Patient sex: F
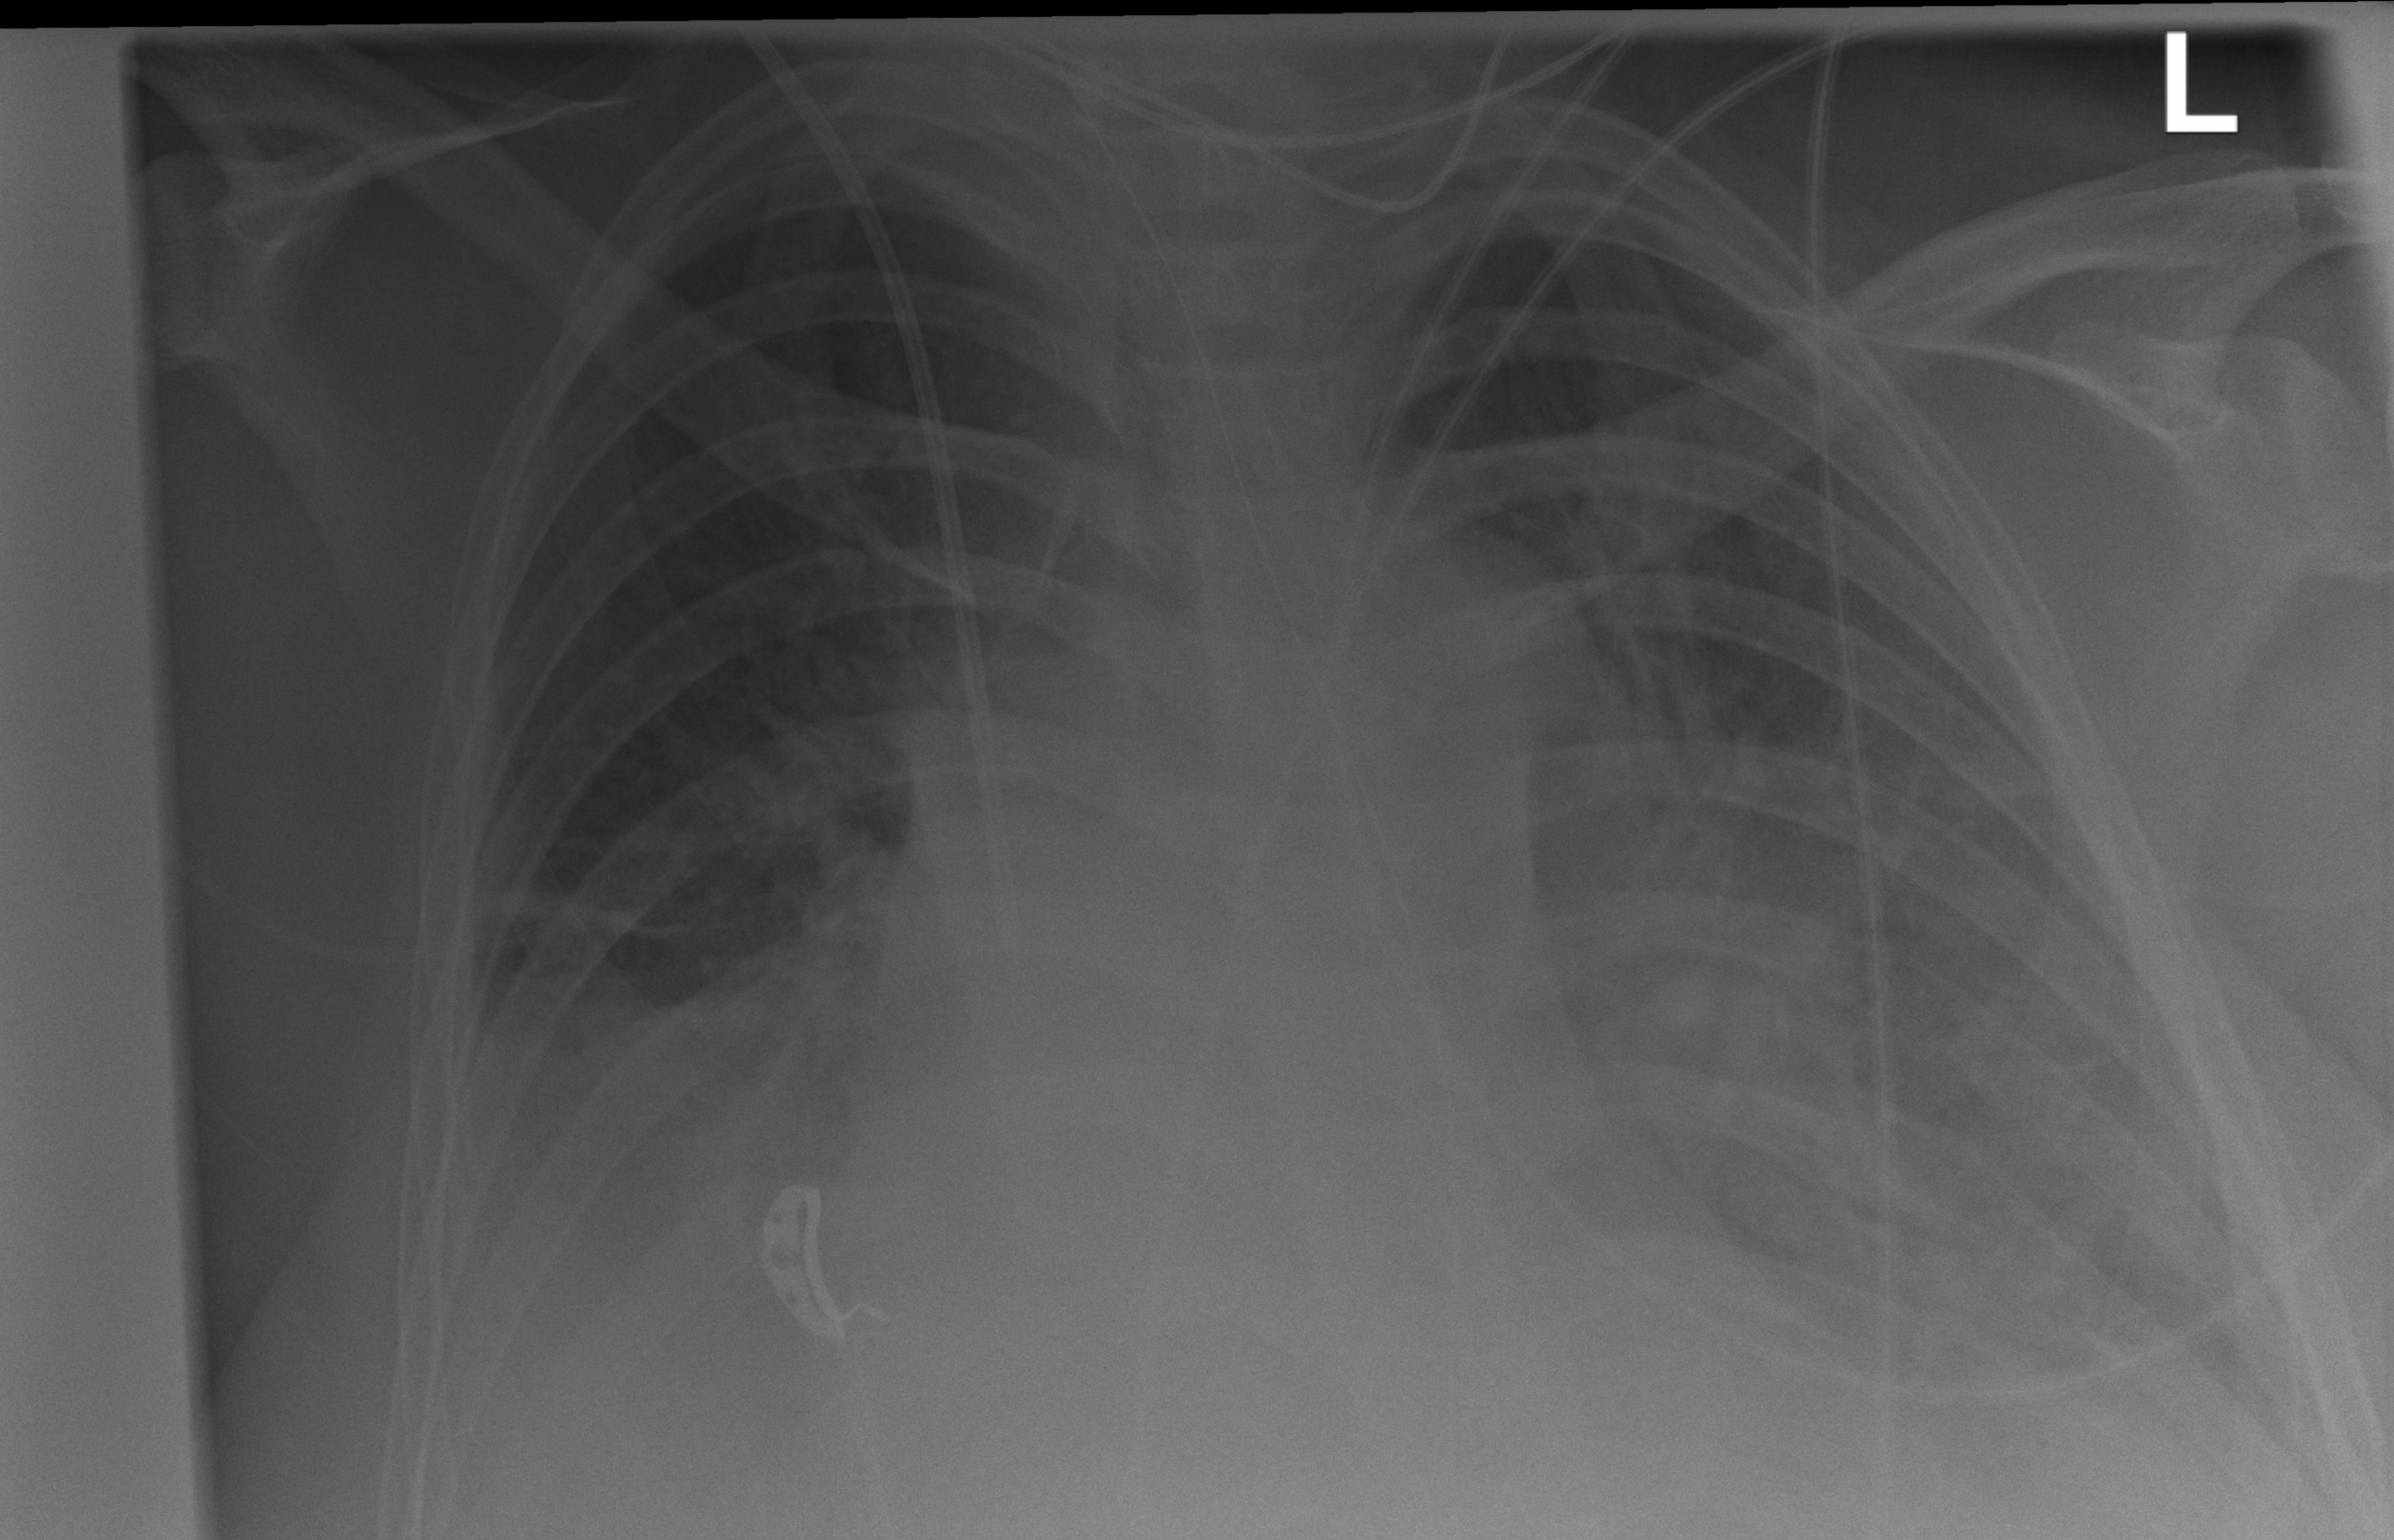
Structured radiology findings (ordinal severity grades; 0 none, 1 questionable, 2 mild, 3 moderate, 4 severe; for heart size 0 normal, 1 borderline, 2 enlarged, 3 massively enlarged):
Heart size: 1
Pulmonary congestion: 2
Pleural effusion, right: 2
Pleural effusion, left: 2
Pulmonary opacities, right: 2
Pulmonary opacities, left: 2
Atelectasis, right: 3
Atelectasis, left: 2